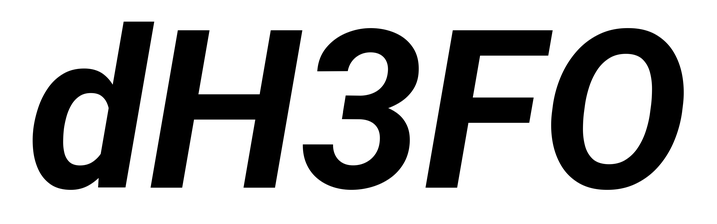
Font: Roboto-Italic_Bold_Italic